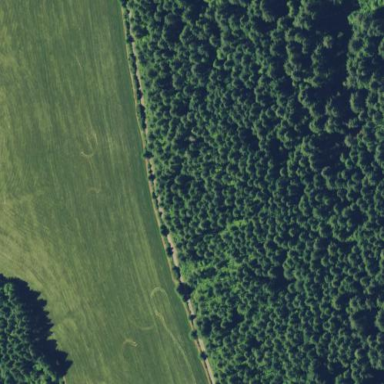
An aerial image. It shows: Forest mainly consisting of needle-leaved trees. This forest produces Christmas trees.